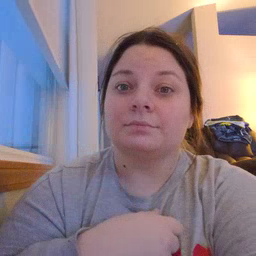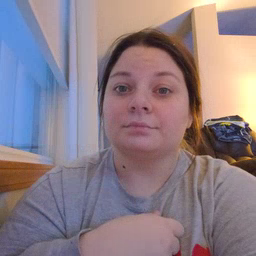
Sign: glasswindow